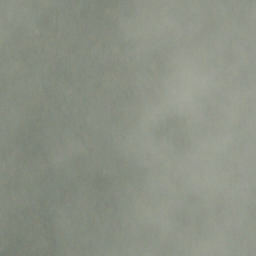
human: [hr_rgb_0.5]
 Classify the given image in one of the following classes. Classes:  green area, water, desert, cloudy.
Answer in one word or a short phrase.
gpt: cloudy